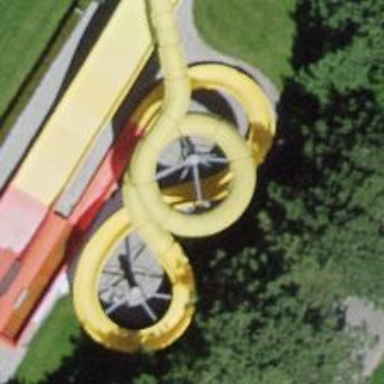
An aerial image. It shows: Water slide attraction.